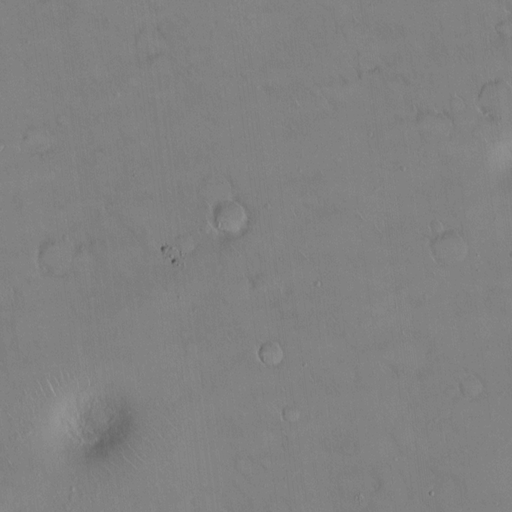
Classes present: Background, Cone